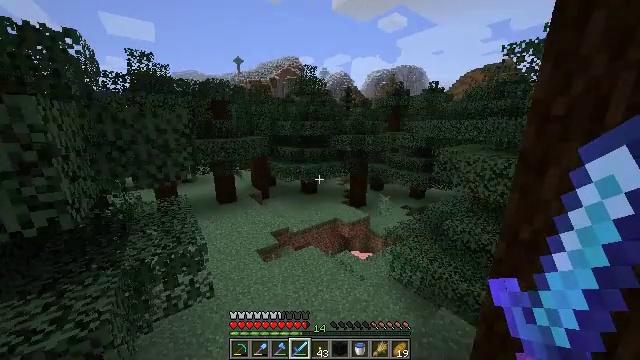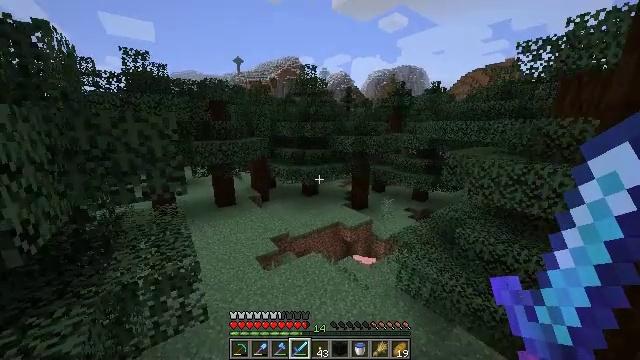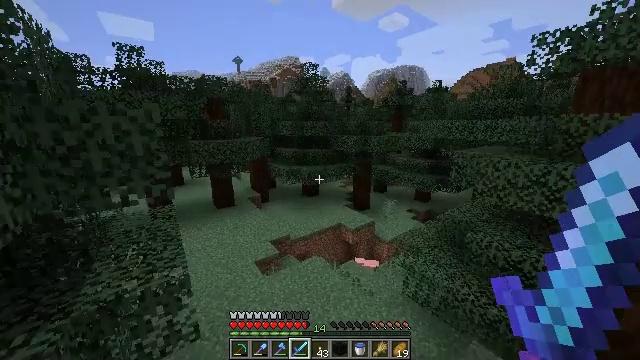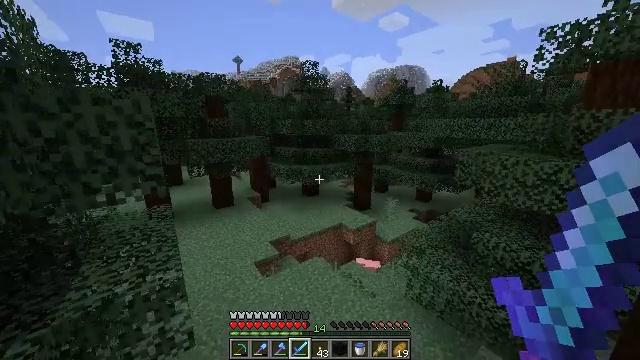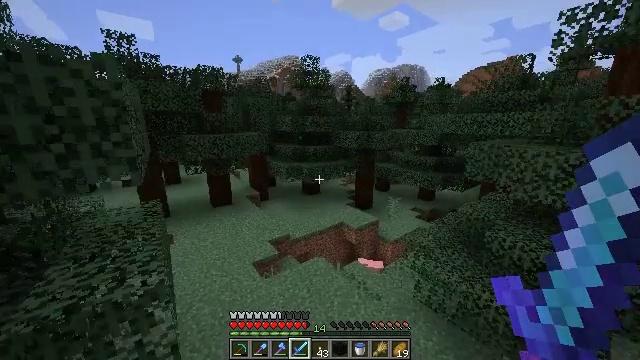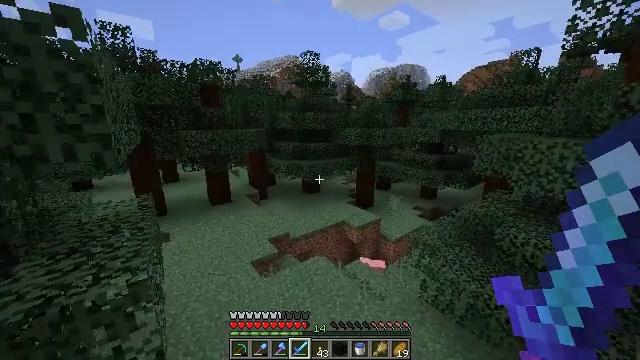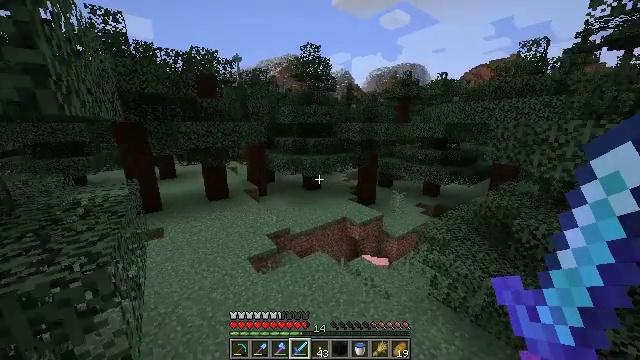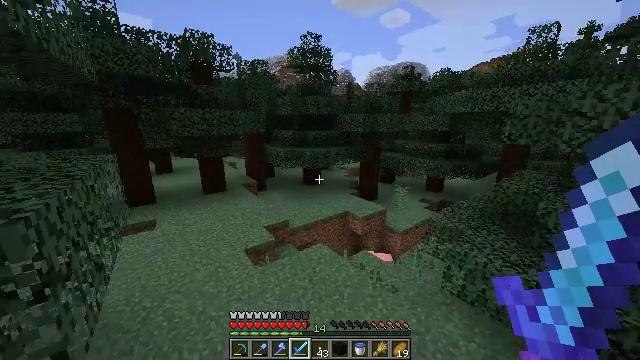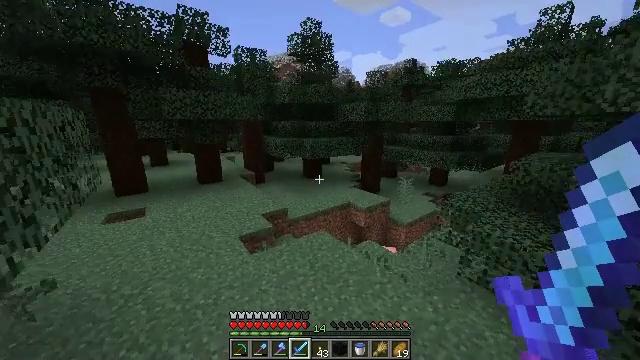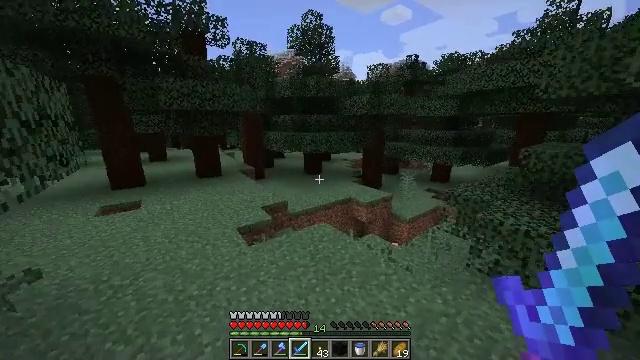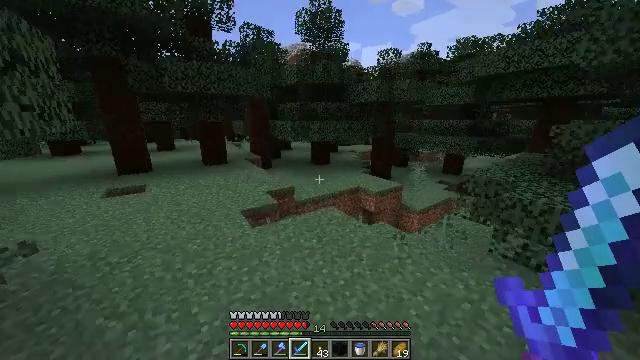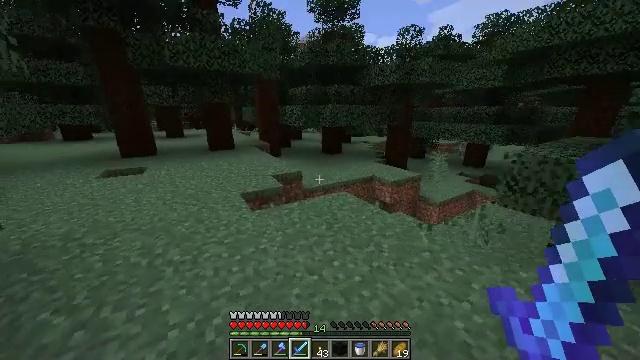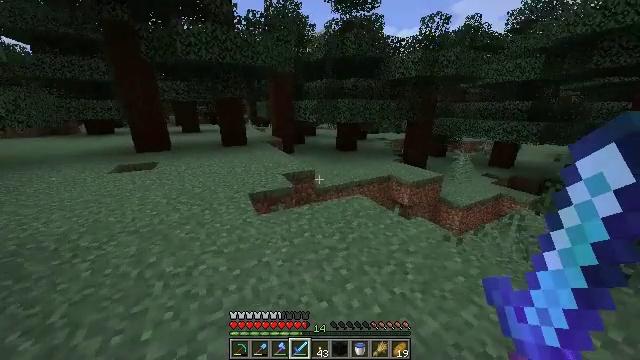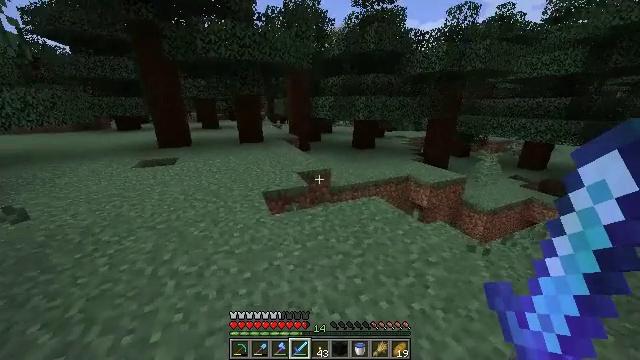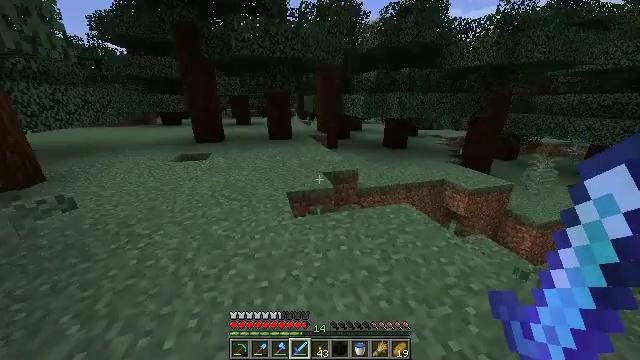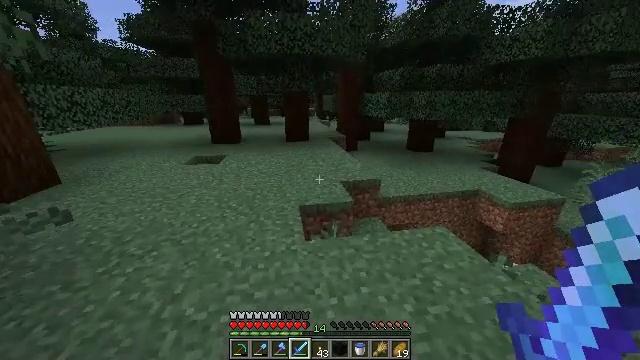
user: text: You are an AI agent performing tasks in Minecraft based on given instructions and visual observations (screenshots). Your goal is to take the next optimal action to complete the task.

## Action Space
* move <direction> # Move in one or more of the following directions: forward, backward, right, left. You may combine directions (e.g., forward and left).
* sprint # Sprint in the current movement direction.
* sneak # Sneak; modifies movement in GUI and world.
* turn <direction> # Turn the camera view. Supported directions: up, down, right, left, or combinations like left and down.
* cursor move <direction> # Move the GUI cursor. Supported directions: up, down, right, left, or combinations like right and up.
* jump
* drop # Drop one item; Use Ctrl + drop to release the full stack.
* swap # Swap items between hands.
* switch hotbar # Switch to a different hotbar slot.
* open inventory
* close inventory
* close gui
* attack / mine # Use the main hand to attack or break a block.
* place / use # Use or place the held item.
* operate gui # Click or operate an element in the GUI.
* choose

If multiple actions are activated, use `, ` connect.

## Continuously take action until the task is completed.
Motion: motion action
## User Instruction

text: Gather sweet berries from the bush.
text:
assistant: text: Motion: move forward, sprint, jump
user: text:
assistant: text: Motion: move forward, sprint, jump
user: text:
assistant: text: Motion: move forward, sprint
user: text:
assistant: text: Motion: move forward, sprint
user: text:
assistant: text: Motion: move forward, sprint
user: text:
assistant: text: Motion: move forward, sprint
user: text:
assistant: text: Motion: move forward, sprint
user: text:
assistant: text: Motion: move forward, sprint
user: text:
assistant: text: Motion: move forward, sprint
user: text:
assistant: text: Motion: move forward, sprint, turn left and down
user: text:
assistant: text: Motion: move forward, sprint, turn left and down
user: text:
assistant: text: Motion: move forward, sprint, turn left and down
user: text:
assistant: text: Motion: move forward, sprint, turn left
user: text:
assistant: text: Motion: move forward, sprint, turn left
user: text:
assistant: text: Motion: move forward, sprint, turn left
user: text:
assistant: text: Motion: move forward, sprint, turn left
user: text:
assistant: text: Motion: move forward, sprint
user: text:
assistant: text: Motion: move forward, sprint
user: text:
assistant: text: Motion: move forward, sprint
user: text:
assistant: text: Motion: move forward, sprint, turn down
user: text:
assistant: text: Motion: move forward, sprint, turn down
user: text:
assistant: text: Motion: move forward, sprint, turn down
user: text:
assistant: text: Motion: move forward, sprint, turn down, jump
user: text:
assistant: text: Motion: move forward, sprint, turn right and down, jump
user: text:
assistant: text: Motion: move forward, sprint, turn right and down, jump
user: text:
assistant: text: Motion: move forward, sprint, turn right and down, jump
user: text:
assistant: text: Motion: move forward, sprint, turn right and down, jump
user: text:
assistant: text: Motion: move forward, sprint, turn right and down, jump
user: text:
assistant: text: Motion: move forward, sprint, turn right and down
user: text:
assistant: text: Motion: move forward, sprint